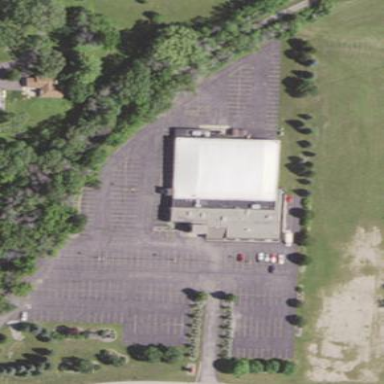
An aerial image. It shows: Building that houses bowling alley.